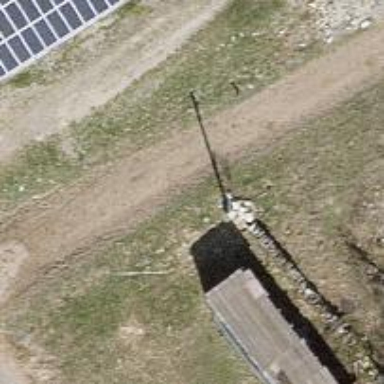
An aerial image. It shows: Power pole.